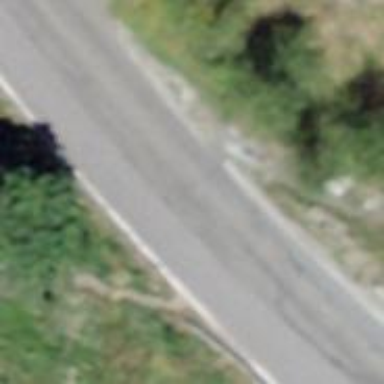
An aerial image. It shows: Asphalt road classified as tertiary.